Field crop: tomato
Growth stage: 2
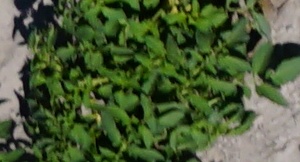
Species: tomato